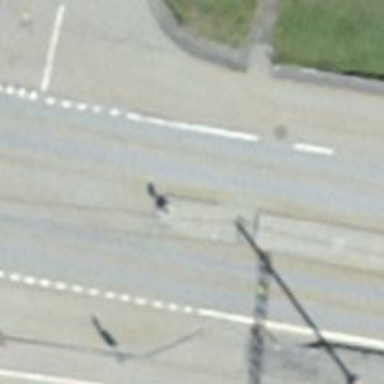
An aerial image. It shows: Unmarked crossing with pedestrian island.